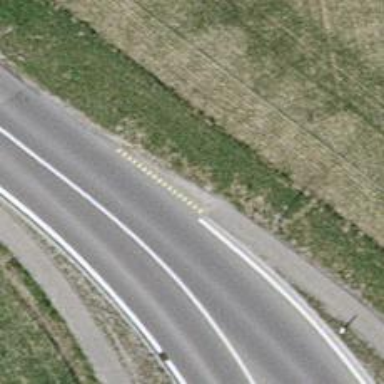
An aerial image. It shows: Asphalt cycleway.